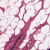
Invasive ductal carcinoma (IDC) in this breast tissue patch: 0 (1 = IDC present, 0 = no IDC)